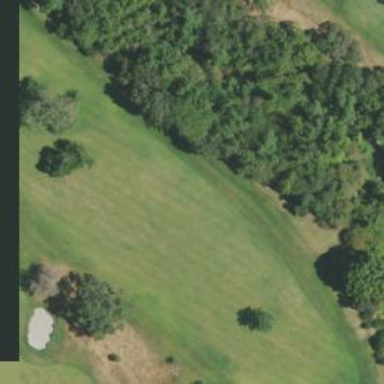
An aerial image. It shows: View of golf hole.